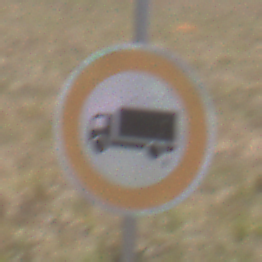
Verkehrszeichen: VerbotFuerKraftfahrzeugeUeberDreiKommaFuenfTonnen
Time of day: Midday
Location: Outdoor (Nature)
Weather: PartlyCloudy
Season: NotSpecified
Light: Natural